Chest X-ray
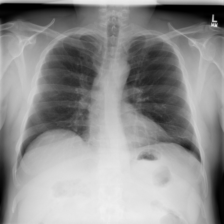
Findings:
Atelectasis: positive
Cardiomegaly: negative
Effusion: negative
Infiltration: negative
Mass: negative
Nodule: negative
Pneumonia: negative
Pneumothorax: negative
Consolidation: negative
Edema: negative
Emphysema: negative
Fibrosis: negative
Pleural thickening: negative
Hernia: negative